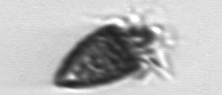
Label: Strombidium_tintinnodes